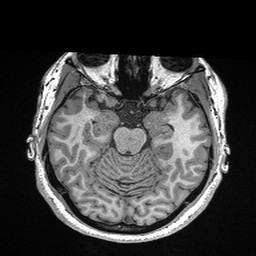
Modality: T1w
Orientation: coronal
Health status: healthy
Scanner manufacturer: siemens
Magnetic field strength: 3 T
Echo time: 0.00298 s